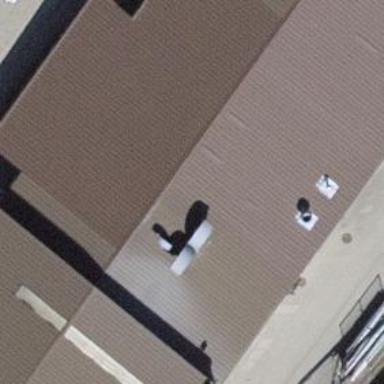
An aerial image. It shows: Building that houses car repair shop.